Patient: sex M, age 48
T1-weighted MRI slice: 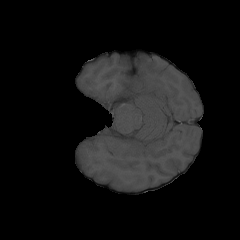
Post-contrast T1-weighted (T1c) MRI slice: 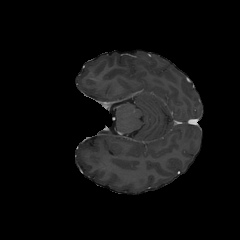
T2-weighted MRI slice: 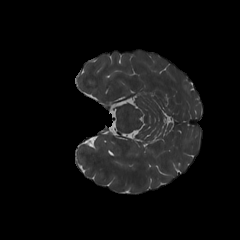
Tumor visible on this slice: no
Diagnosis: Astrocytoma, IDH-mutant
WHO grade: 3